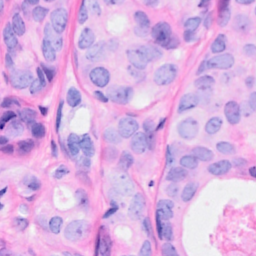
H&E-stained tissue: Breast